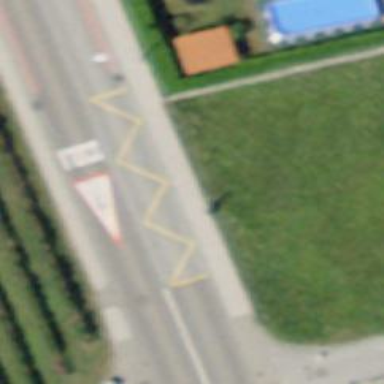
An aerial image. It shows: Bus stop with platform for public transport.